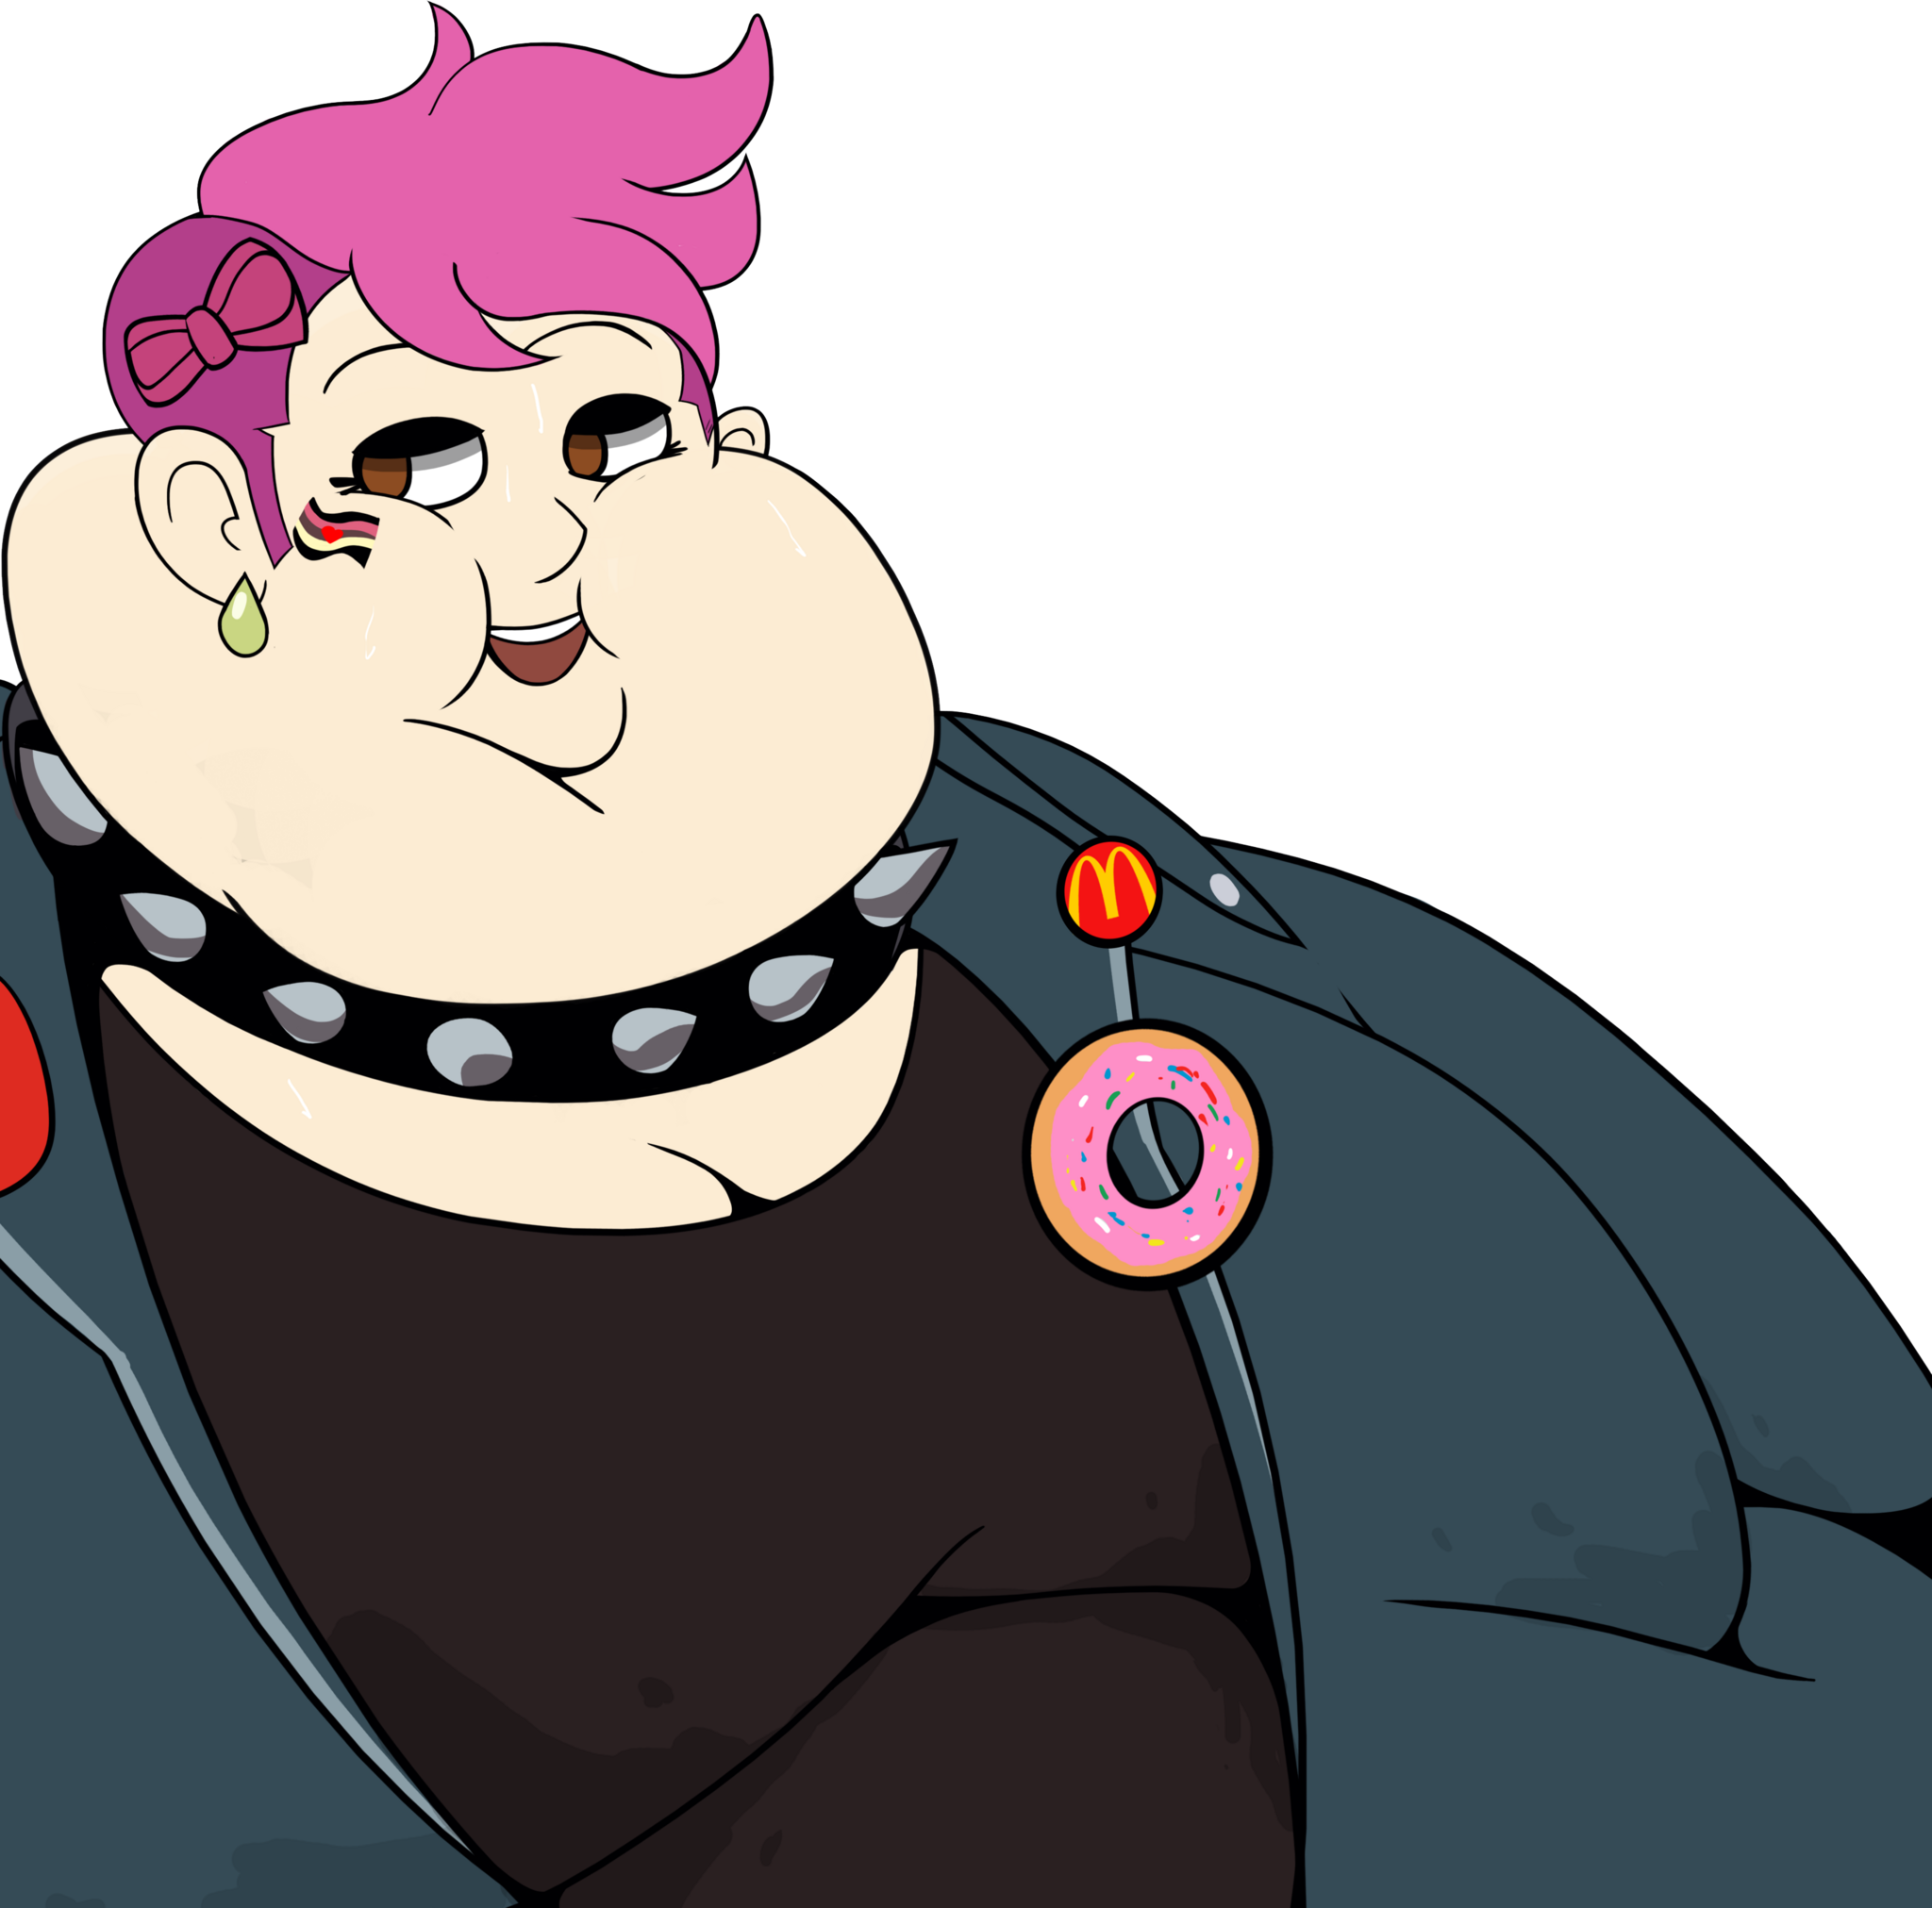
Label: 5_Ashbie_and_Enbie_Girl